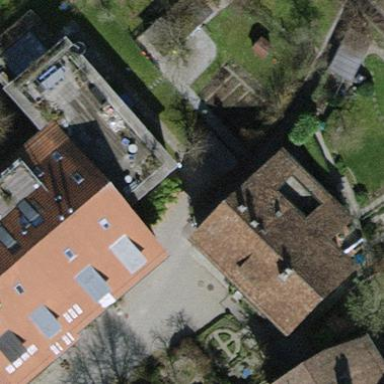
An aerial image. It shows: Building with tile roof.